Interaction volume radius: 10 \u00c5
Interaction volume height: 15 \u00c5
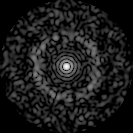
Disorder parameter: 0.8387